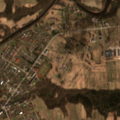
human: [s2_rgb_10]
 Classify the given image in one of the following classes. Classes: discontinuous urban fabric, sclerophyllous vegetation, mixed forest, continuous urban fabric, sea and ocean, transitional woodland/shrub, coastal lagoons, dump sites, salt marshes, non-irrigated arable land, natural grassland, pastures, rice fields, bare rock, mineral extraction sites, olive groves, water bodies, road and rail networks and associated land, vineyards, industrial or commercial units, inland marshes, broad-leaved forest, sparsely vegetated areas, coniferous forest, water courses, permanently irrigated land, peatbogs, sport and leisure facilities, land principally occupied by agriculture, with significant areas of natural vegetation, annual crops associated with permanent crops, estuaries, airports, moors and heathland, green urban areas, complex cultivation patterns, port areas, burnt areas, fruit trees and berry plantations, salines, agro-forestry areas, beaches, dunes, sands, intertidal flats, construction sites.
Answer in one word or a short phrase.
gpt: discontinuous urban fabric, non-irrigated arable land, pastures, land principally occupied by agriculture, with significant areas of natural vegetation, broad-leaved forest